Question: My logo is split whenever i try to increse its size in the header. This is the logo.

'''
header {
background-image: url(https://i.stack.imgur.com/ycpfl.png);
background-size: 50px;
/*if i increse the size my logo is croped*/
background-repeat: no-repeat;
height: 50px;
width: 150px;
float: left;
}
'''
'''
<body>
<header></header>
</body>
'''
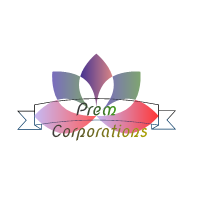
Answer: yes because you are giving height to header 50px. it will fine if background-size is also 50px. but it will crop if you increase size of the background-size.
you also have to increase the height of the div. so it will be fine.
also you can give background-size contain. so image will be load in it's full size and it will also not split.
'''
header {
background-image: url(https://i.stack.imgur.com/ycpfl.png);
background-size: contain;
/*if i increse the size my logo is croped*/
background-repeat: no-repeat;
height: 50px;
width: 250px;
background-position:center;
float: left;
}
'''
'''
<body>
<header></header>
</body>
'''